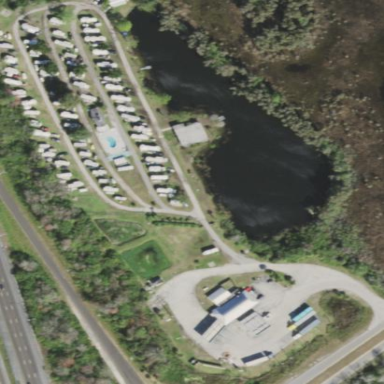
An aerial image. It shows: Caravan site with sanitary dump station for travelers.